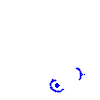
Particle: pion